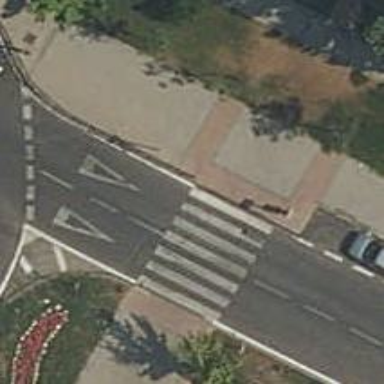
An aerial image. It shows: Zebra crossing on the road.